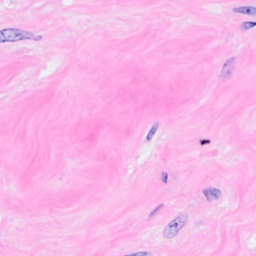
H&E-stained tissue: Breast